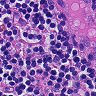
Metastatic tissue present: no